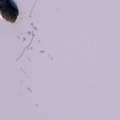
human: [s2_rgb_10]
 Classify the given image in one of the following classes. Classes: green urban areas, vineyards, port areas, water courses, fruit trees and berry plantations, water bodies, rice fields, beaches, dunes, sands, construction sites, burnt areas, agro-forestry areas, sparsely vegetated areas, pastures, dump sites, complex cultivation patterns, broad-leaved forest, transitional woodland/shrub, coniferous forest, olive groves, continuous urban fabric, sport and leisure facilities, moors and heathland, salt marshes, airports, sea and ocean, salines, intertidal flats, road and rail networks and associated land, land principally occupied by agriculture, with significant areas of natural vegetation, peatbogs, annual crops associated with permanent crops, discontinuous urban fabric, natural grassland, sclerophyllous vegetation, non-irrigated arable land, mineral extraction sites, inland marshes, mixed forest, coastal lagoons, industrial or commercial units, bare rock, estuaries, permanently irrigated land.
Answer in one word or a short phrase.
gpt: water bodies